Question: I have looked through the chrome developer tools but do not understand why this happens.
I expected to see the blocks one below the other. But I need the child has absolute positioning block to be animatable.
## CURRENT RESULTS

## CSS
'''
.container {
position: relative;
}
.child {
position: absolute;
}
.sibling {
position: static;
}
'''
## HTML
'''
<div class="container">
<div class="child">
<p class="red">Lorem ipsum ...</p>
</div>
</div>
<div class="sibling">
<p class="blue">Lorem ipsum ...</p>
</div>
'''
## JSFIDDLE
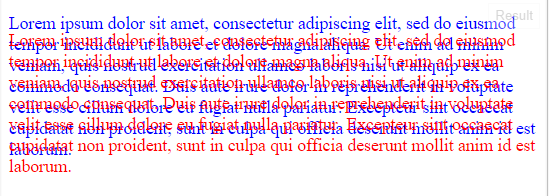
Answer: YES, Because when you use 'position: absolute;' that takes your 'div.child' element out of the document's regular flow and you've set 'position: relative;' to your 'div.container' but your 'div.container' doesn't have any height (0px), that's why 'div.sibling' overlaps the 'div.container'.
If you set 'margin: 0px;' to 'p' tag then 'div.sibling' completely overlaps the 'div.container' - <URL>
First of All, There's no way to do it as you want using CSS. You must remove 'position: absolute;' or set height to your 'div.container'.
'div.container' height is 0px on chrome developer tools.